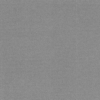
Label: dusty